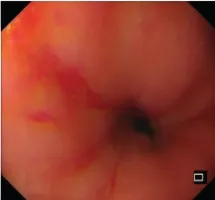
Pre-treatment examination: gastroscopy.
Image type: endoscopy (gi_endoscopy)